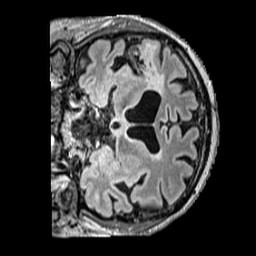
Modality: FLAIR
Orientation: coronal
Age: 55
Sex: male
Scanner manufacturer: siemens
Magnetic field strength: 3 T
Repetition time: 5 s
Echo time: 0.387 s